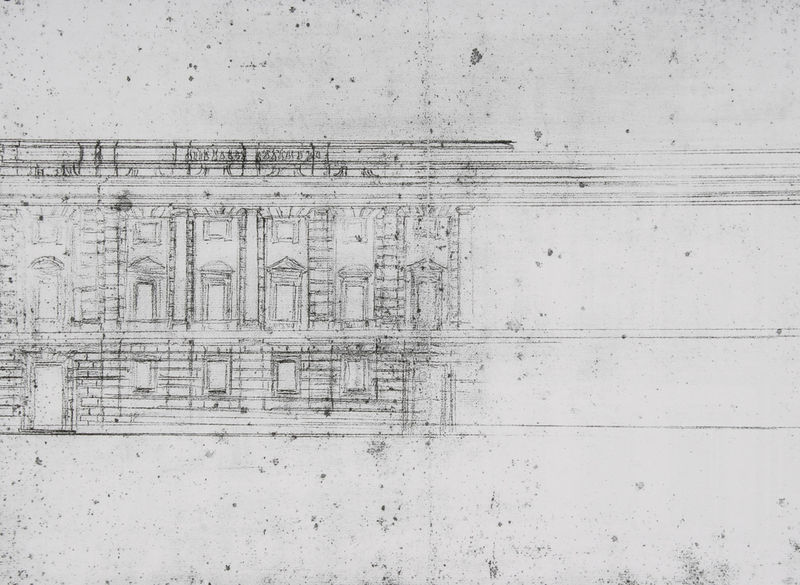
Titel: Entwurf für einen Palast der Chigi an der Piazza Colonna, Rom
Künstler: Pietro da Cortona
Standort: Rom
Institution: Biblioteca Apostolica Vaticana
Schlagwörter: weiß, ausschnitt, fenster, grau, nacht, schwarz, skizze, säule, säulen, tür, zeichnung, dach, gebäude, haus, schloss, alt, wand, architektur, barock, rahmen, stein, steine, drei, klassizismus, front, renaissance, papier, ansicht, bogen, fassade, türen, giebel, mauer, graphik, linien, pilaster, ornamente, tor, foto, bögen, eingang, tusche, fensterrahmen, münchen, palast, torbogen, balustrade, linie, schwarzweiss, stich, bleistift, entwurf, kopie, unvollendet, bleistiftzeichnung, fleck, flecken, fries, portal, sims, gesims, quader, florenz, gärtner, historismus, fleckig, etagen, geschosse, plan, unfertig, klassik, dreiecke, knick, verzierungen, klassisch, geschoss, gebälk, lisenen, kranzgesims, aufriss, architekturzeichnung, zeichung, architekt, attika, rustizierung, traufe, superposition, palladio, rustica, gliederung, halbsäulen, bossierung, piranesi, paln, gewände, häuserfront, schönbrunn, gebäudefront, stockflecken, unvollständig, hausmauer, skzze, waagerechte, unendlich, radiert, aufmaß, vries, fenstrer, forsetzung